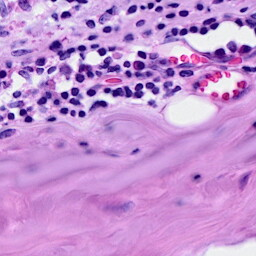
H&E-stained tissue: Breast